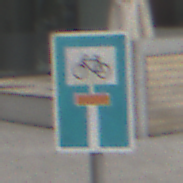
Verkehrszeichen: SackgasseRadverkehrDurchlaessig
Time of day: Midday
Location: Outdoor (Urban)
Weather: Overcast
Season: NotSpecified
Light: Natural